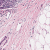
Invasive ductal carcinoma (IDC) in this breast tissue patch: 1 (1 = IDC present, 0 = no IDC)